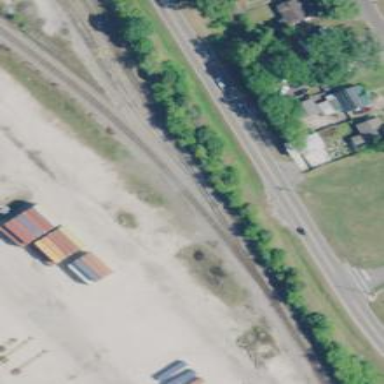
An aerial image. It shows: Rail spur service.